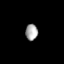
Tissue: lung
Cell type: Others
Senescence score: 0.5441
Nuclear area (px): 195
Mean DAPI intensity: 166.61